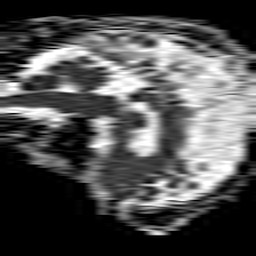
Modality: ADC
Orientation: sagittal
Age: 73
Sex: male
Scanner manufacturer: philips
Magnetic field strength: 1.5 T
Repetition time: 4.6 s
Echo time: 0.08631 s